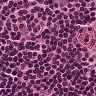
Metastatic tissue present: no